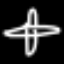
Label: airplane